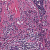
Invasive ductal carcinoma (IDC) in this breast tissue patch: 1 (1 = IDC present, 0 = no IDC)